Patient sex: M
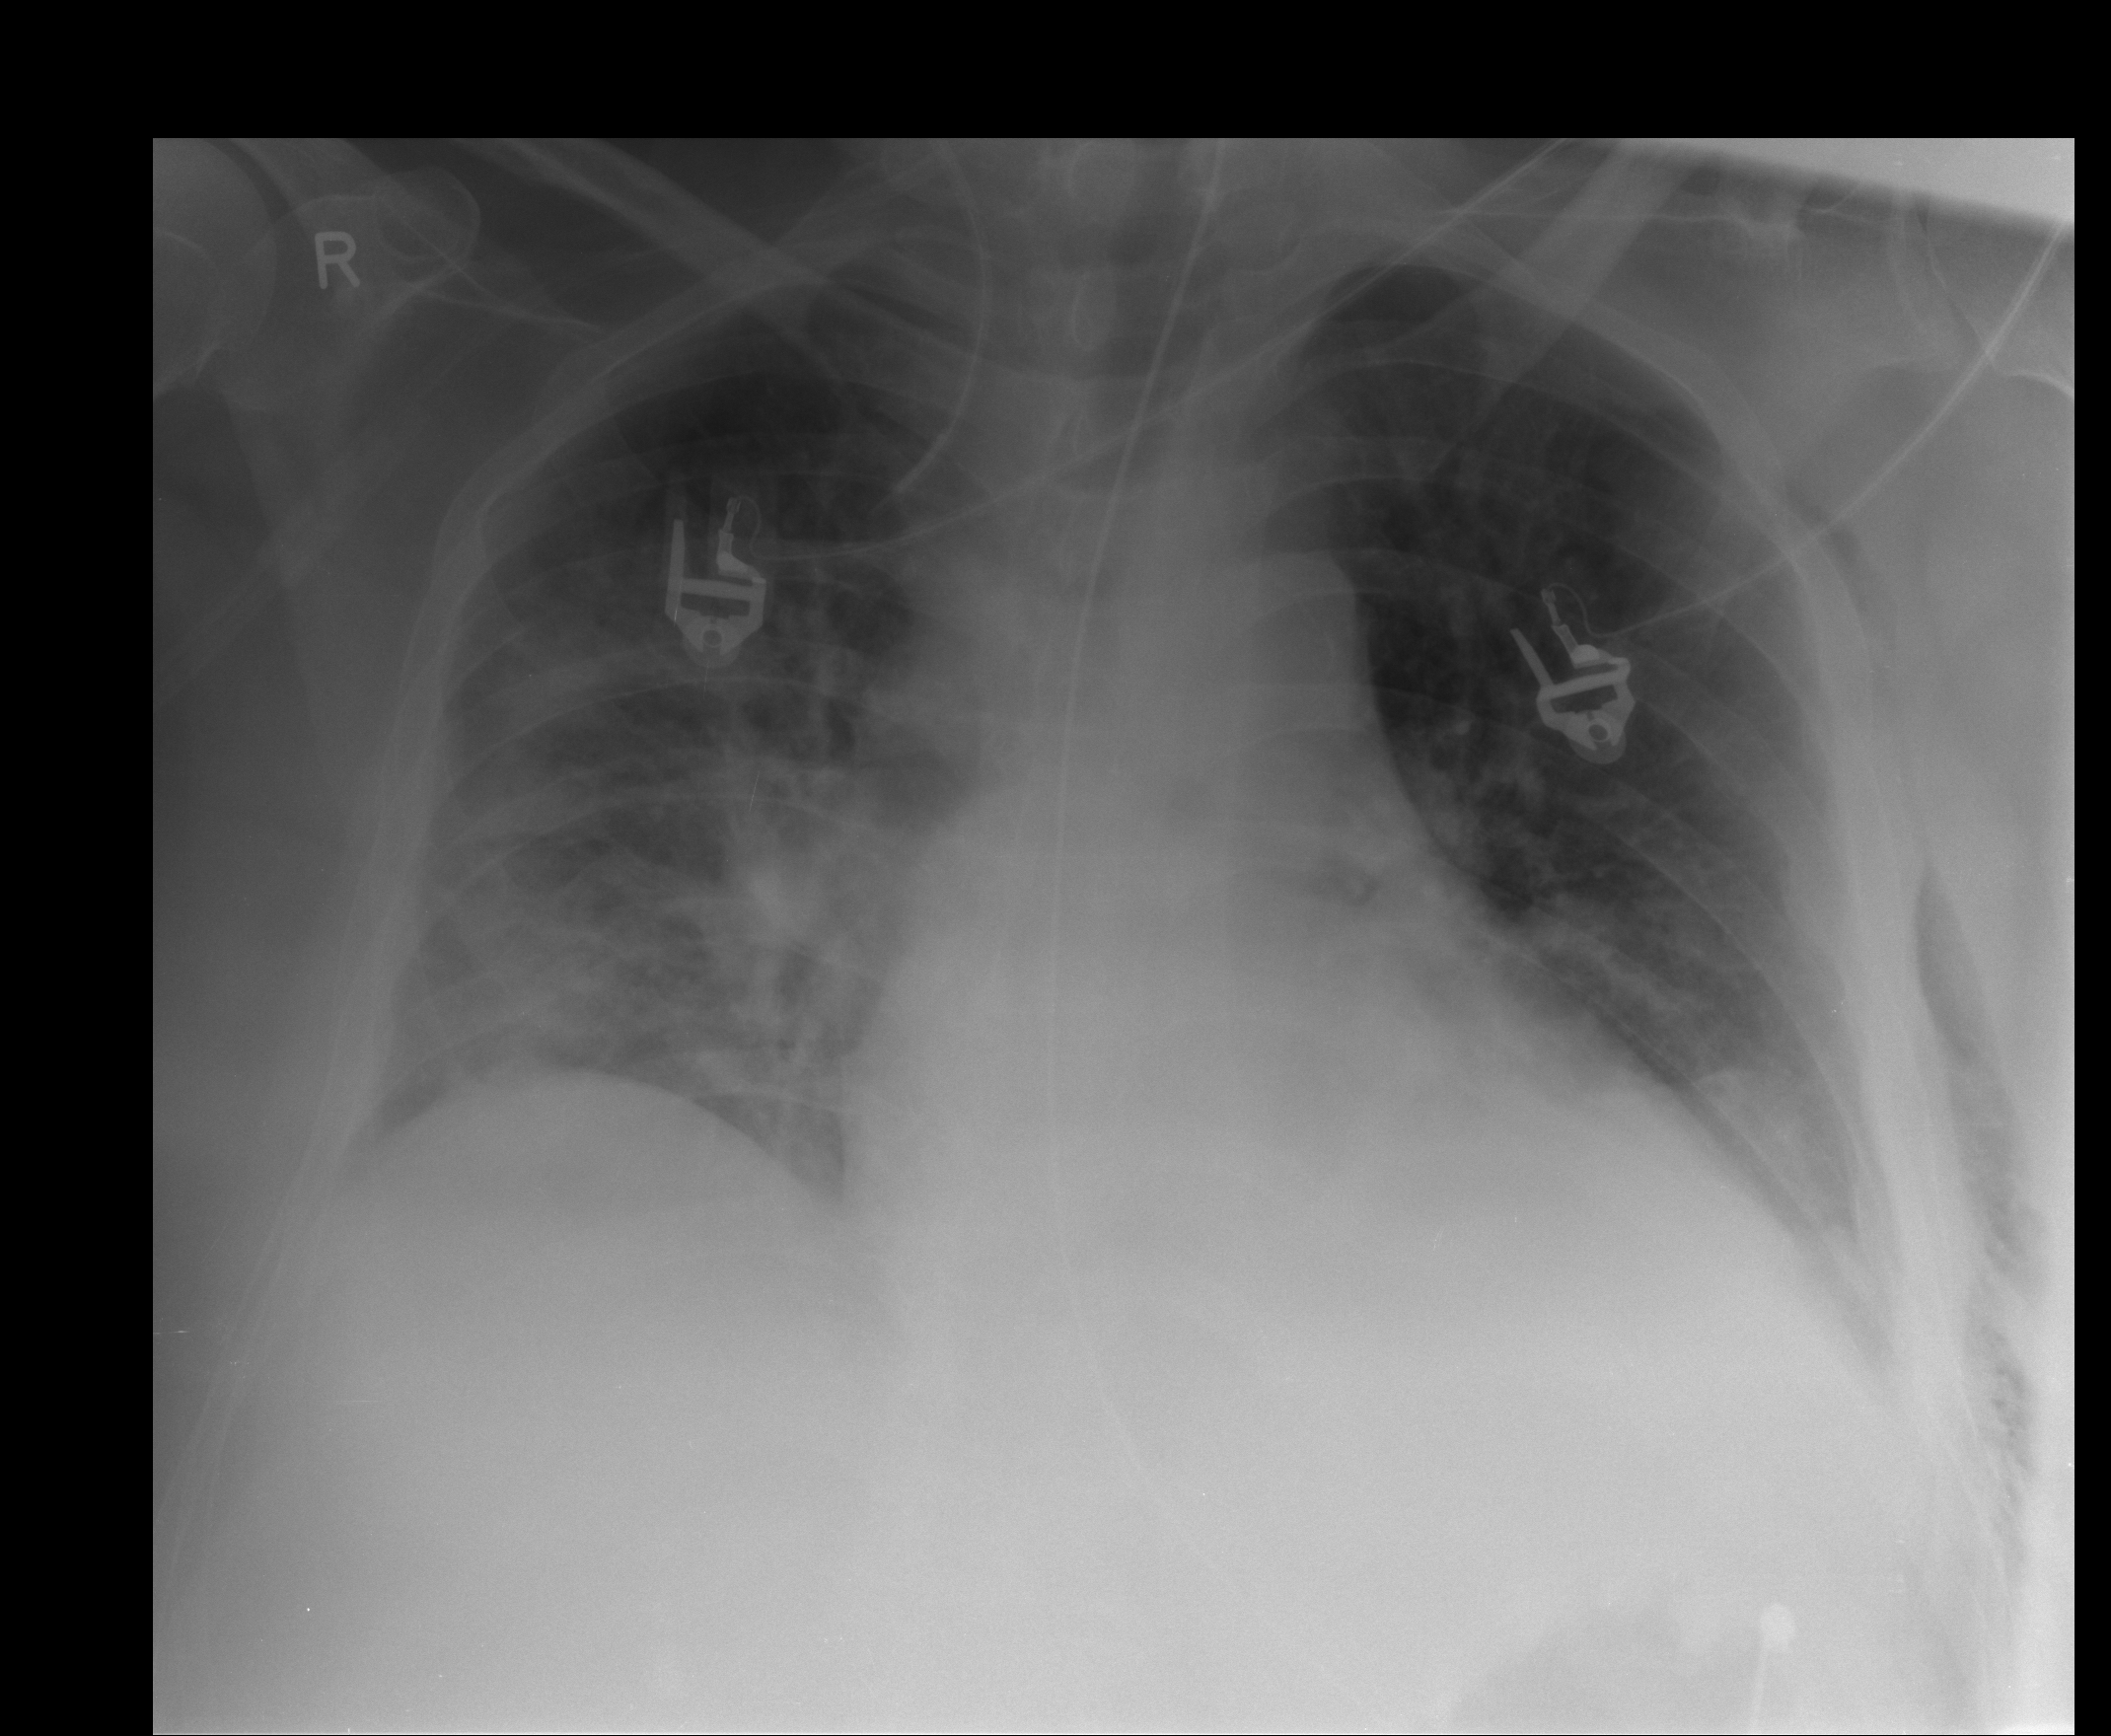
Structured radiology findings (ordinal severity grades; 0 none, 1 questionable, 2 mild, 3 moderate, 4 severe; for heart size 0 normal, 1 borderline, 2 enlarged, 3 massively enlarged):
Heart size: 2
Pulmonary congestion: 0
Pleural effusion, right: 0
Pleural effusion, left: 0
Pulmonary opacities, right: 2
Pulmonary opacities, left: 1
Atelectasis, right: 2
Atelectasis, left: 2